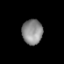
Tissue: prostate
Cell type: T cells
Senescence score: 0.7194
Nuclear area (px): 504
Mean DAPI intensity: 138.165